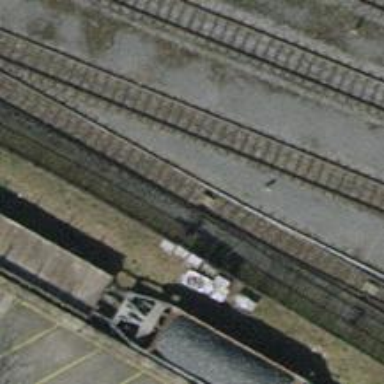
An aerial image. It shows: Railway yard with one track in service.